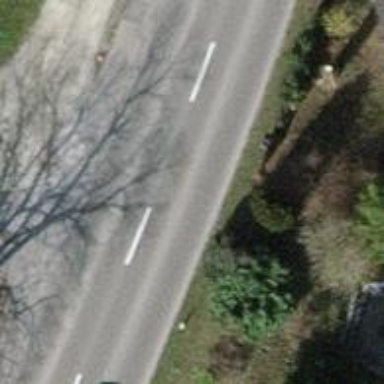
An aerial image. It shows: Primary highway with asphalt surface. There is sidewalk on the left side.